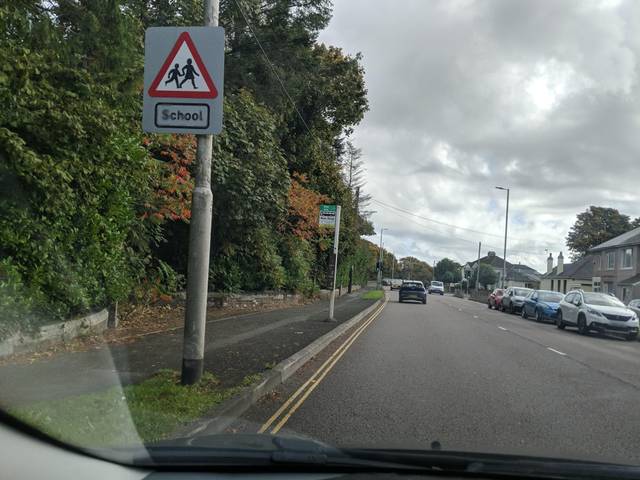
Region: United Kingdom
Coordinates: 50.407, -4.128